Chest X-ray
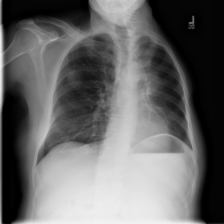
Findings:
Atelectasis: negative
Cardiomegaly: negative
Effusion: negative
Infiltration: negative
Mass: negative
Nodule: negative
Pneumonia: negative
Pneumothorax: negative
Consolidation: negative
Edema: negative
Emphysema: negative
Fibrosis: negative
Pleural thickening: negative
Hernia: negative